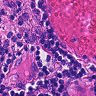
Metastatic tissue present: no